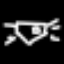
Label: diamond